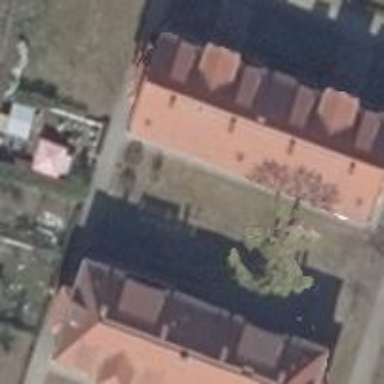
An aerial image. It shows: Gabled roof on residential building.